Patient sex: M
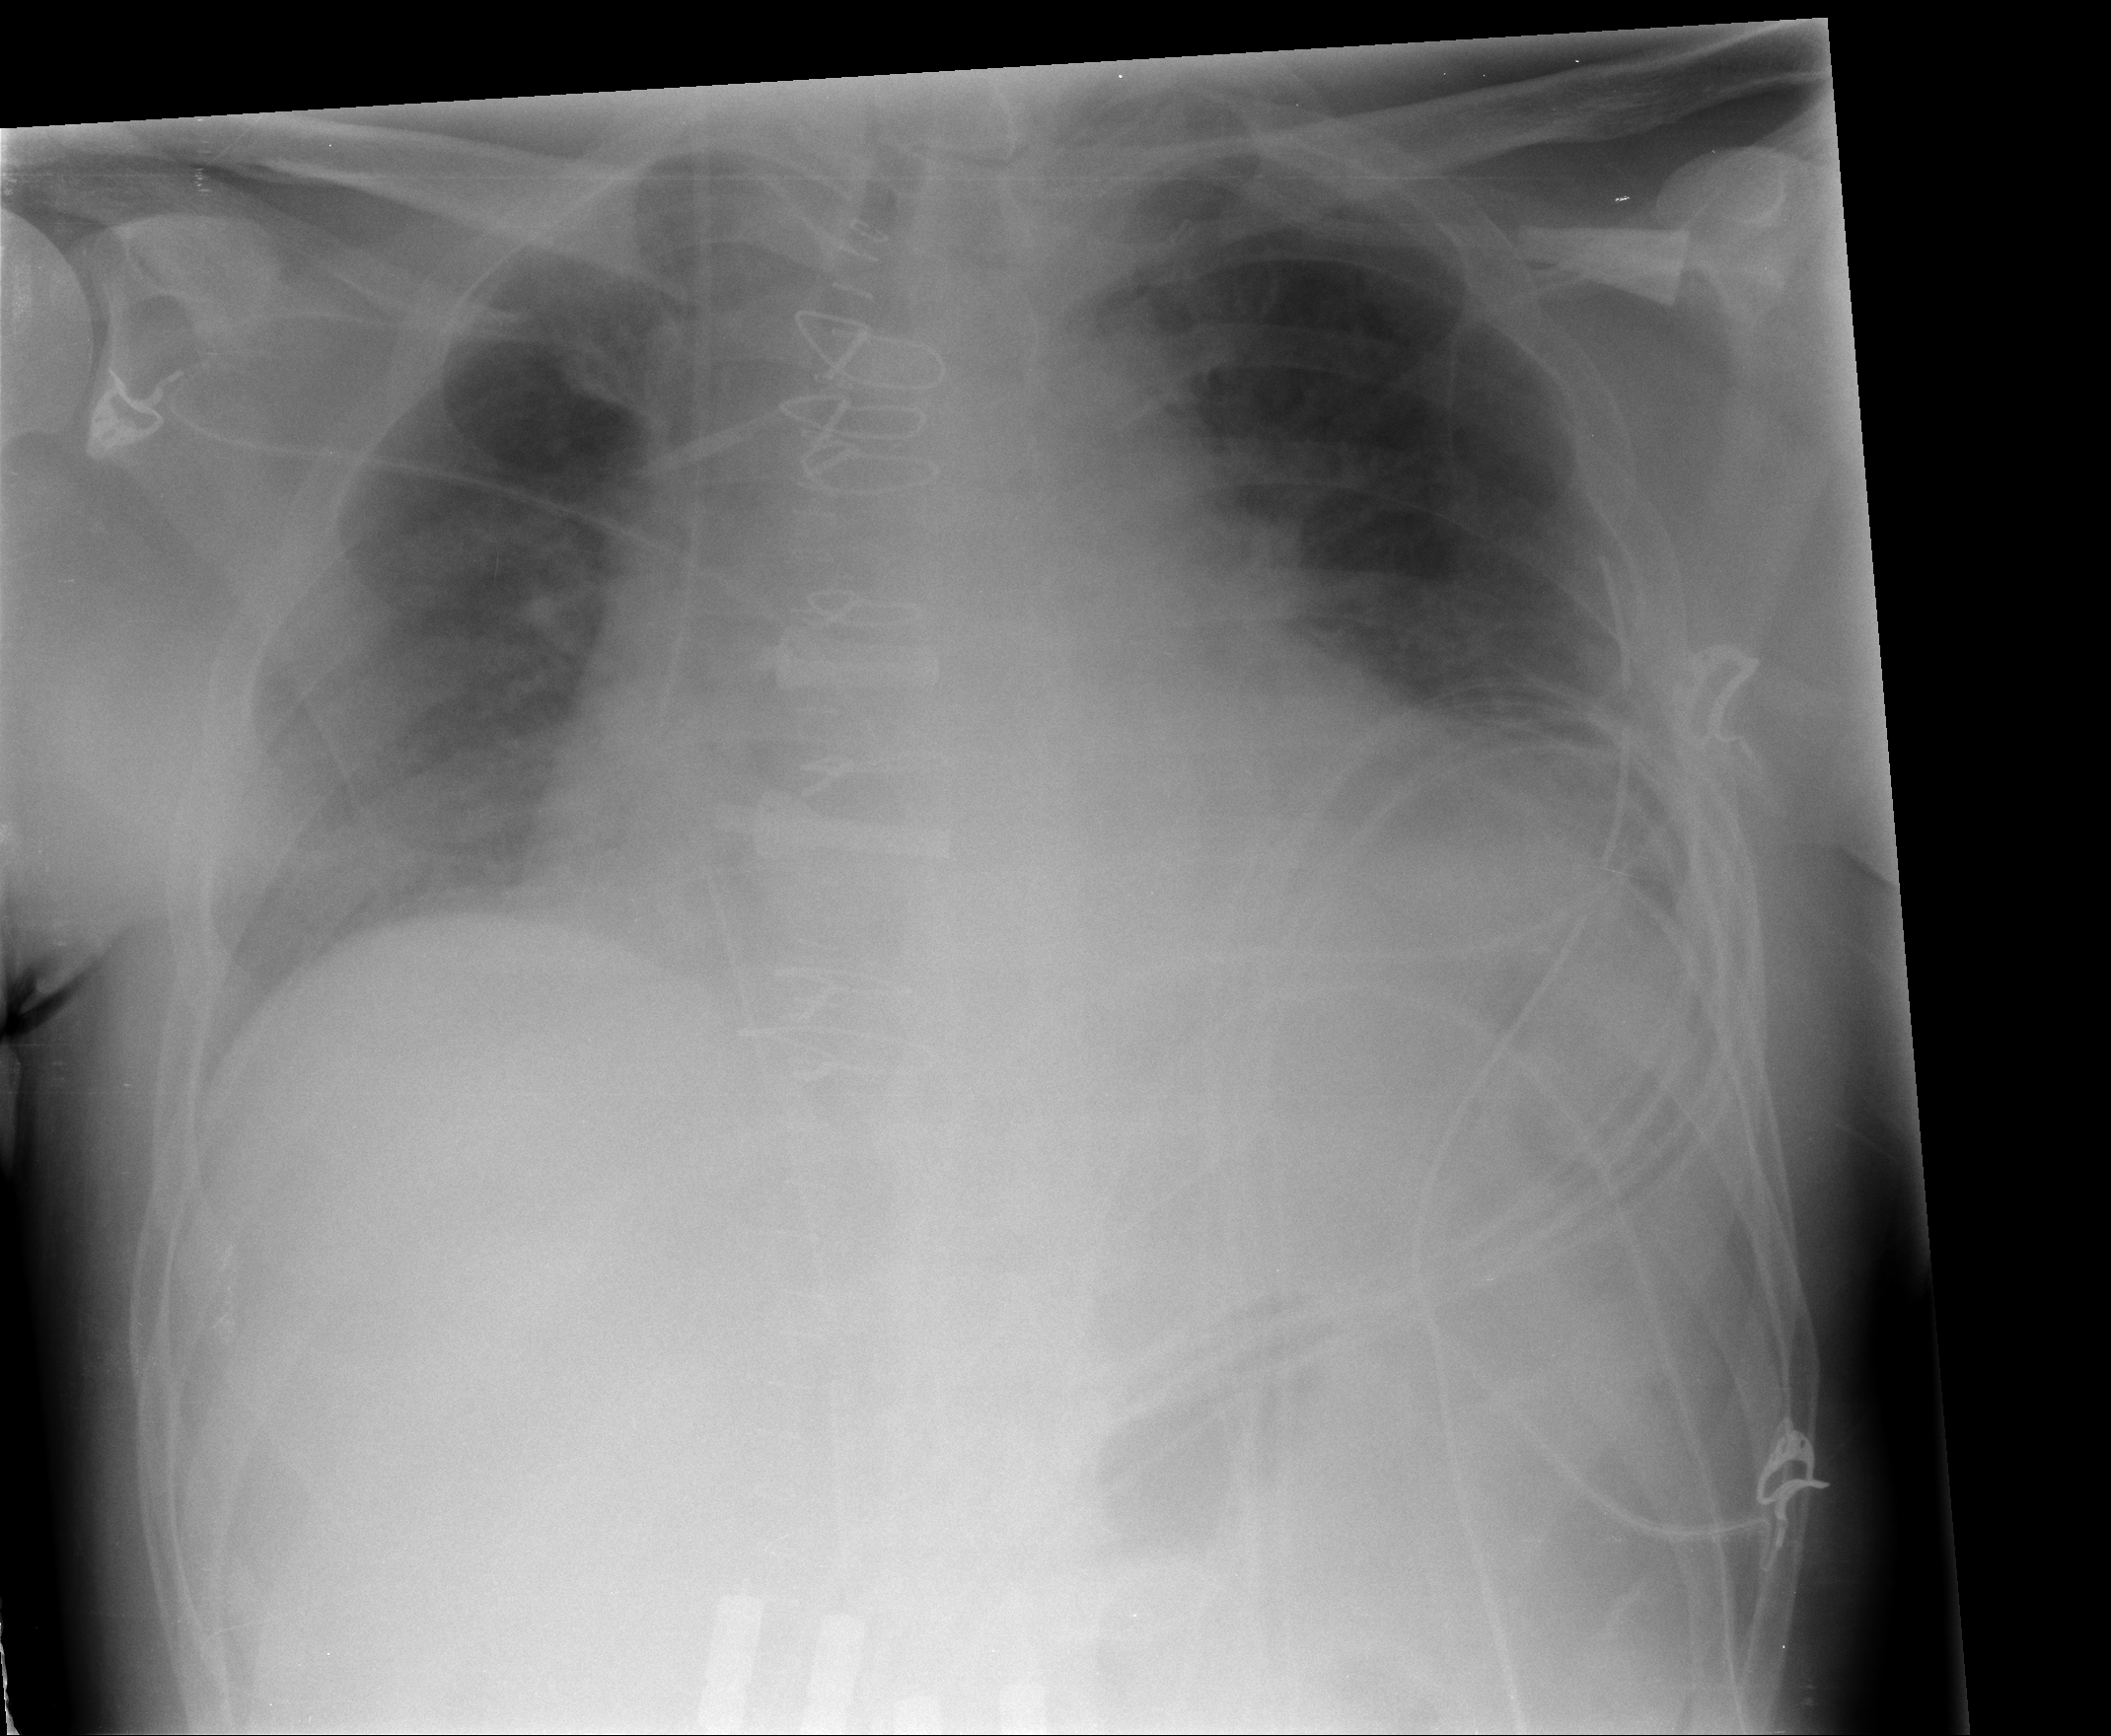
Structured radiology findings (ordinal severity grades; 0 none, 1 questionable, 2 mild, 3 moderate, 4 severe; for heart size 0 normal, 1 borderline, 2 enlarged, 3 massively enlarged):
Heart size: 2
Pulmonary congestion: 2
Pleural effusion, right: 2
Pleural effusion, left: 2
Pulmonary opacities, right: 0
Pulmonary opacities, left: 0
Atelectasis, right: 0
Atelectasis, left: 2